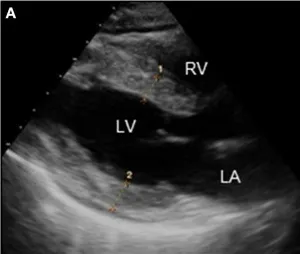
Serial TTE. Parasternal long-axis TTE on admission showing diffuse and symmetrical LV wall thickening (13mm), decreased cavity size (LVDd: 39 mm) with preserved LVEF (52%), and pericardial effusion (A,B).
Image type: radiology (ultrasound)